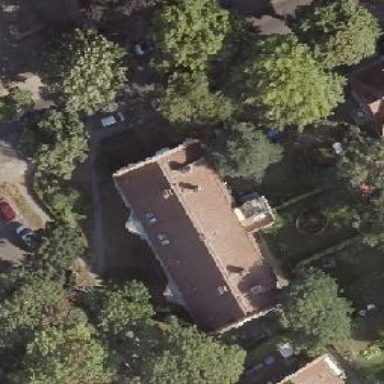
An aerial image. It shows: Building with gabled roof made of roof tiles.